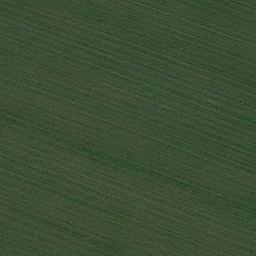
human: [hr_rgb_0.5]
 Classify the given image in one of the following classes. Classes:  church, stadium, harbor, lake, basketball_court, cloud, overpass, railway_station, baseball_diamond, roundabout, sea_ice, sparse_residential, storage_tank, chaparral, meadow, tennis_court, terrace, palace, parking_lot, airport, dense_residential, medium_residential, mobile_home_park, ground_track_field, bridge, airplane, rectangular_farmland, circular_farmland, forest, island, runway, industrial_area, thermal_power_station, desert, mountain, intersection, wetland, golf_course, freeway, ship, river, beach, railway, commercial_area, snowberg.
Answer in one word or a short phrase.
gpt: meadow